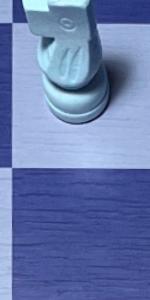
Label: Empty